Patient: sex F, age 41
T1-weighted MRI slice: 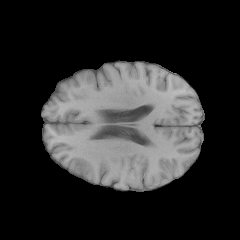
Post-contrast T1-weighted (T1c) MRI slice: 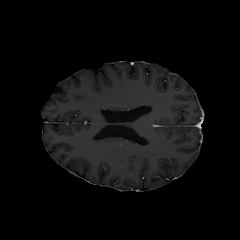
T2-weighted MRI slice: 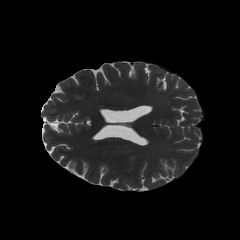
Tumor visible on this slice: no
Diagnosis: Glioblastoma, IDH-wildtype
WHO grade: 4